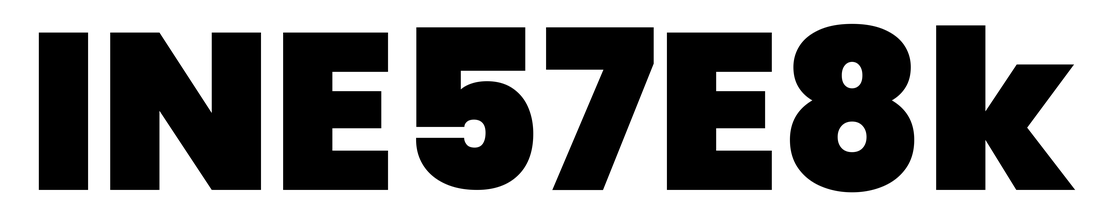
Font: Poppins-Black